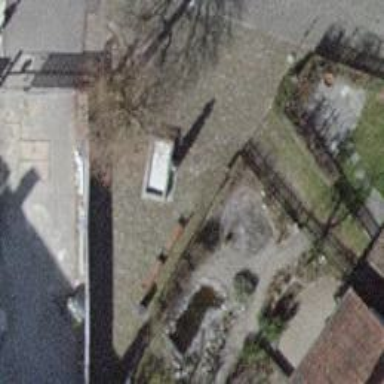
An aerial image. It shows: Fountain.